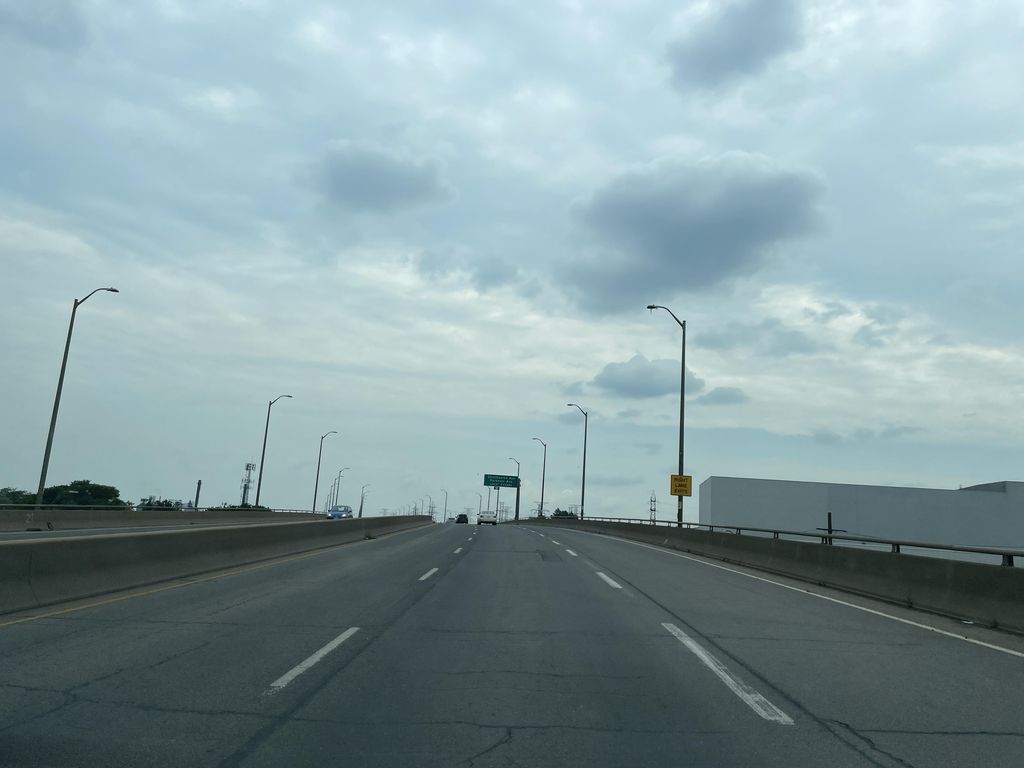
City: hamilton